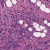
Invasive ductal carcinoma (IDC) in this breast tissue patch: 1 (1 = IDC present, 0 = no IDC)